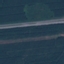
Land use / land cover: Highway